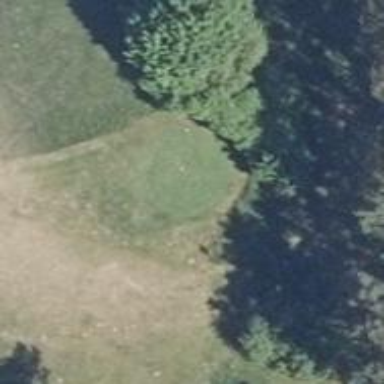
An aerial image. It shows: Golf tee.